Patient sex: M
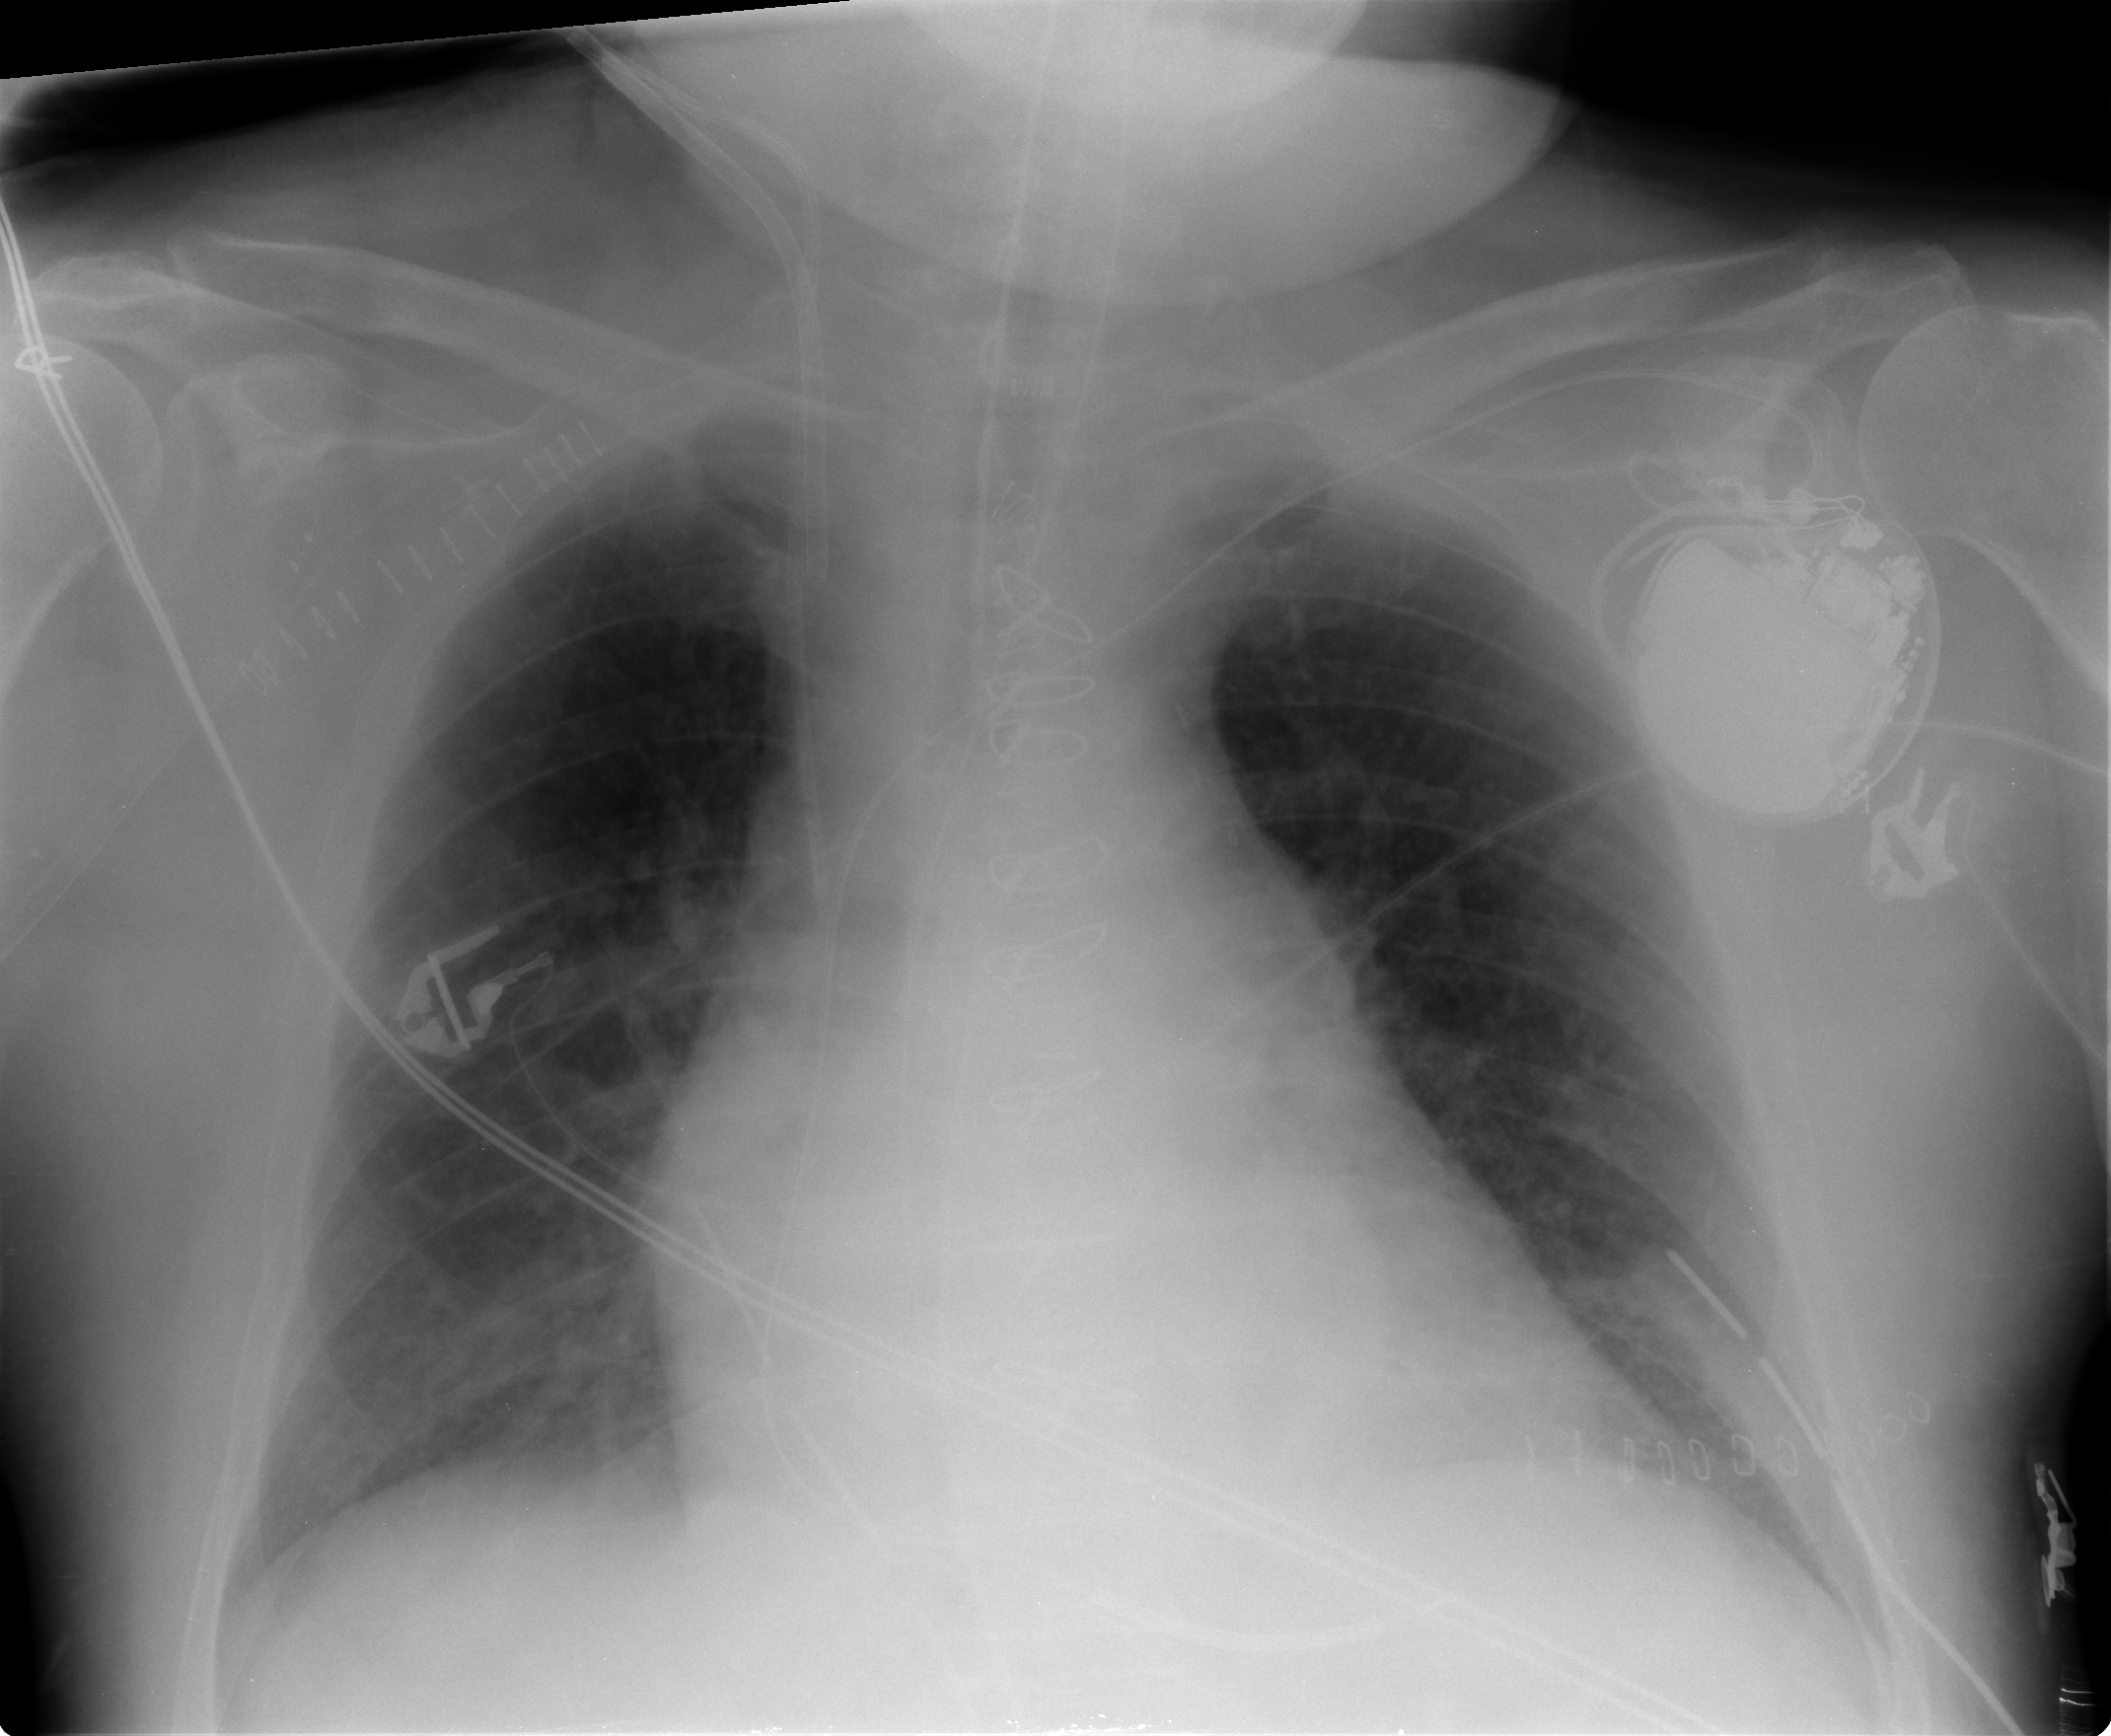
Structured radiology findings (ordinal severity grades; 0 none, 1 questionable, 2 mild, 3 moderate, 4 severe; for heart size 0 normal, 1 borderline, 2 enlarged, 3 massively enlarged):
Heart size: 2
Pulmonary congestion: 1
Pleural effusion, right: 0
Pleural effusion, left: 0
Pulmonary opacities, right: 0
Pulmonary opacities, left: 0
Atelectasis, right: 0
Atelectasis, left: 2